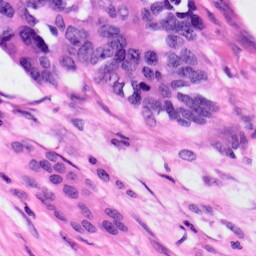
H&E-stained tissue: Pancreatic